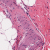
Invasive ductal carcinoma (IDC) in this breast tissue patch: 0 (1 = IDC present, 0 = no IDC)